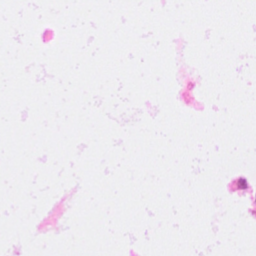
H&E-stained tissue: Breast